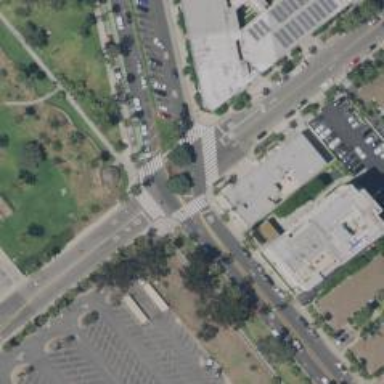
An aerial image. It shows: Footway with zebra crossing.